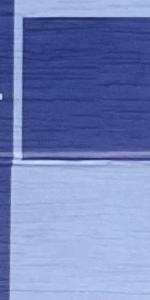
Label: Empty